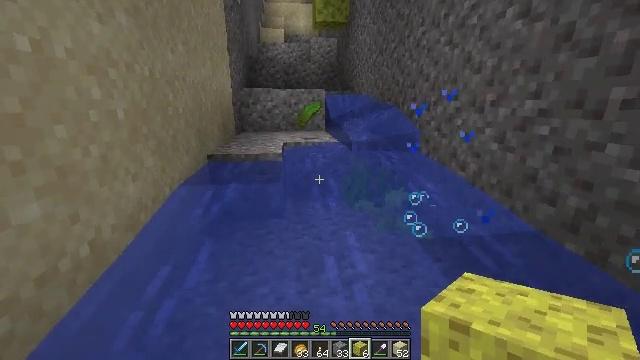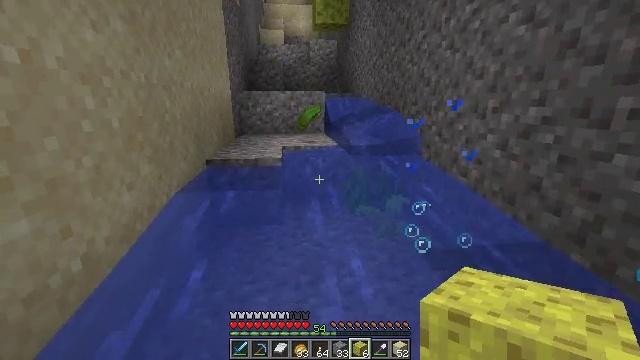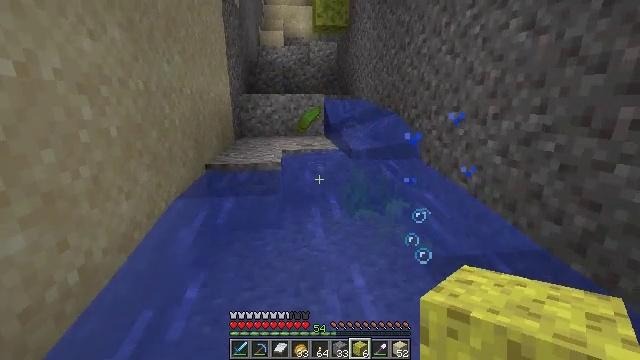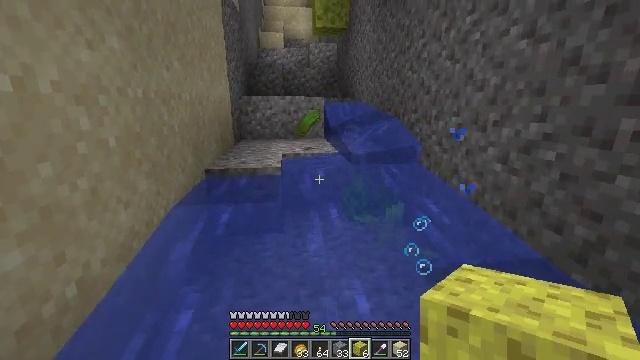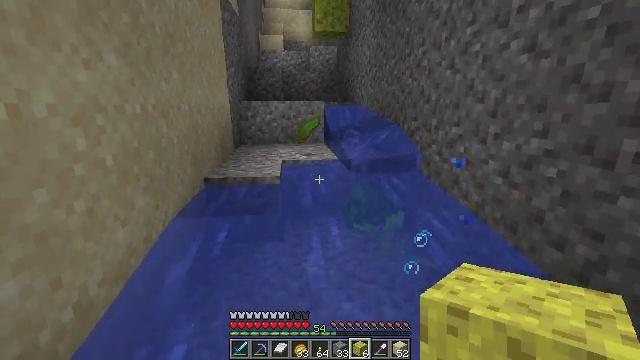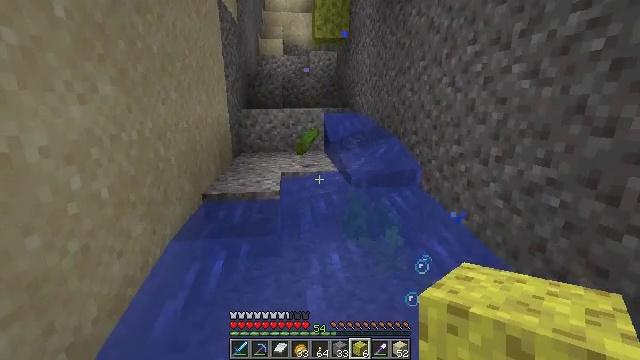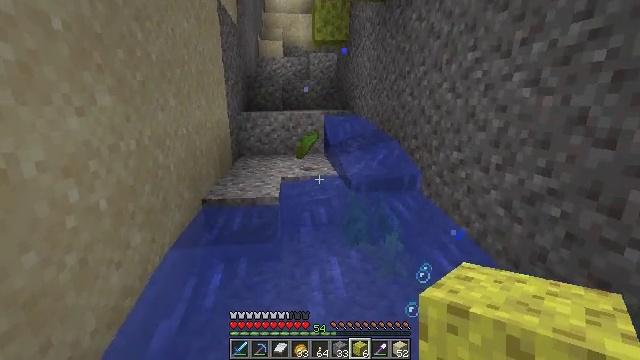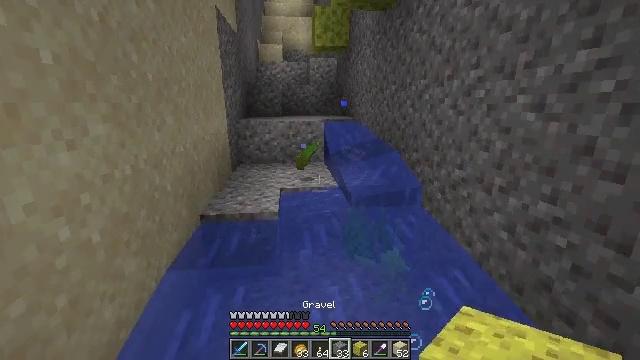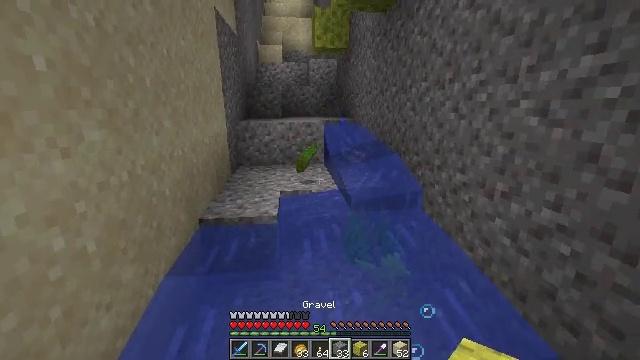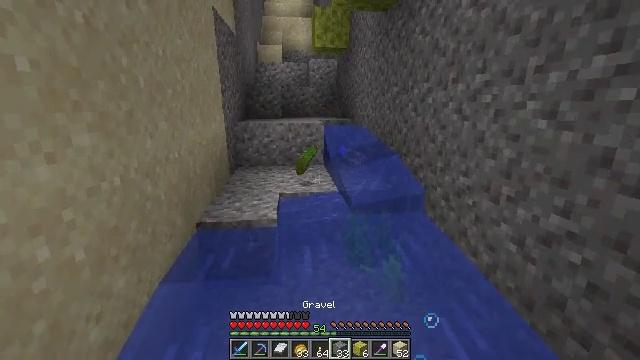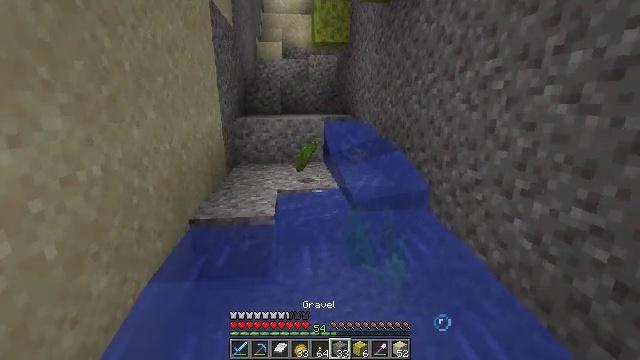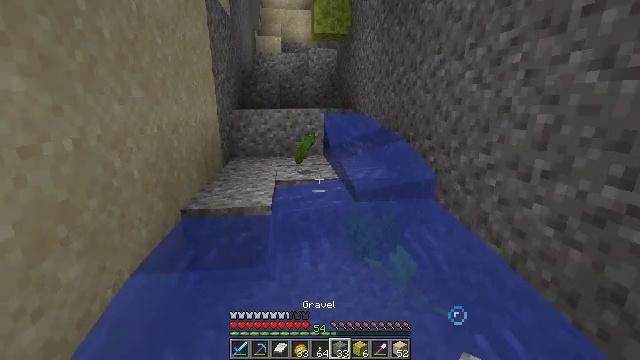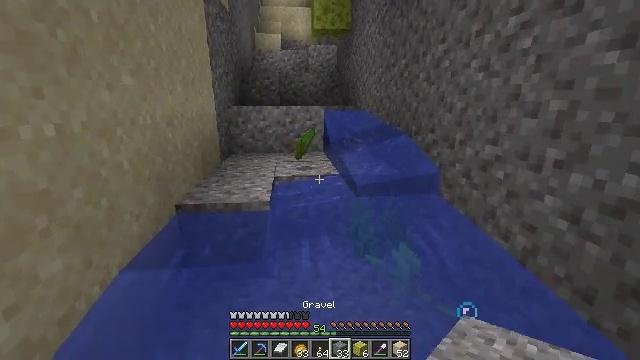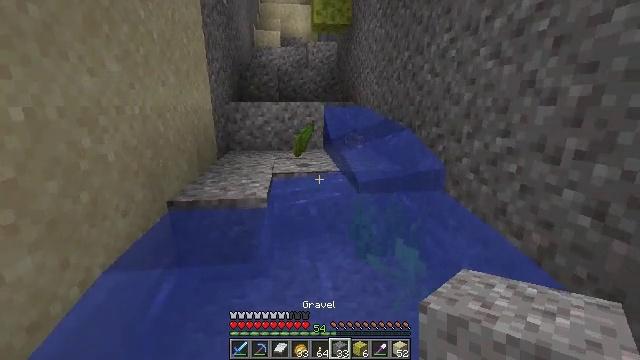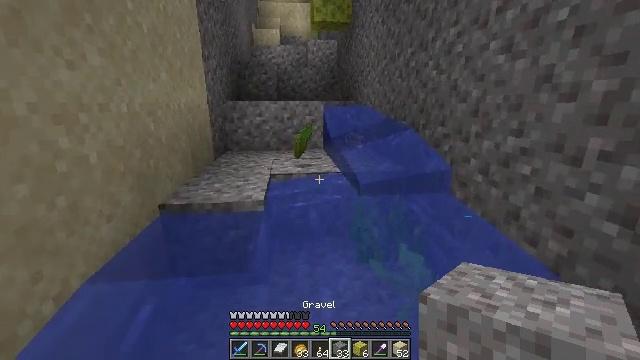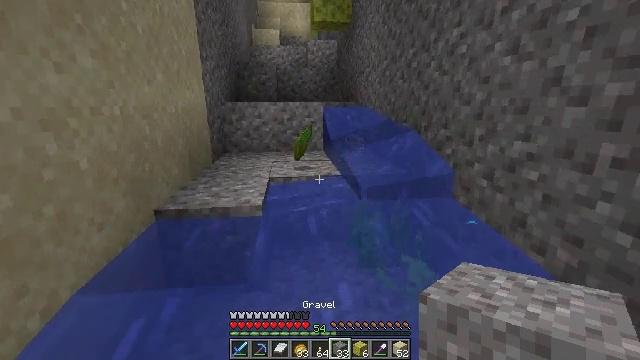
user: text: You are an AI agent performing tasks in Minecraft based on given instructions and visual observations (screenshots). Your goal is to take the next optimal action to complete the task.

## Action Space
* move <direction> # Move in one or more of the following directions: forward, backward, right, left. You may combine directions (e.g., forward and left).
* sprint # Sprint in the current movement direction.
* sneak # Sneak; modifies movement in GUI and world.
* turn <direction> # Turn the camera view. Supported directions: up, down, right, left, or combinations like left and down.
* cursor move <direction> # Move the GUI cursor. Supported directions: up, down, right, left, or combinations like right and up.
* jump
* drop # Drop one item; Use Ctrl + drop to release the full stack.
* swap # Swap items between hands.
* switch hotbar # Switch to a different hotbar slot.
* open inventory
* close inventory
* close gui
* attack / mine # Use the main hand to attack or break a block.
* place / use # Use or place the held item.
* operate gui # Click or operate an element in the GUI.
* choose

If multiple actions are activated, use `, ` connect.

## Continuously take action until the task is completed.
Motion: motion action
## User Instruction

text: Kill the cod.
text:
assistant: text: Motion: move forward, jump
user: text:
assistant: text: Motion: move forward, jump
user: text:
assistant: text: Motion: move forward, jump
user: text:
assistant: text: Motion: move forward, jump
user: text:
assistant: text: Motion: move forward, jump
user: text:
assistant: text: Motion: move forward, jump
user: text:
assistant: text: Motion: move forward, jump
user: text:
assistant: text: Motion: move forward, jump
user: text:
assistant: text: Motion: move forward, jump
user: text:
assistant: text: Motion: move forward, jump
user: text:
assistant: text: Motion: move forward, jump
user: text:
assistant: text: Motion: move forward, jump
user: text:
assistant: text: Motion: move forward, jump
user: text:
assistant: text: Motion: move forward, jump
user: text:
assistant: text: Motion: move forward, jump
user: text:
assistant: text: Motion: move forward, jump
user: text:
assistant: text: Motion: move forward, jump
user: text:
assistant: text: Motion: move forward, jump
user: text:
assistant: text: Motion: move forward, jump
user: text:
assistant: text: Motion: move forward, jump
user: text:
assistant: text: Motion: move forward, jump
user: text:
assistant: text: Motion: move forward, jump
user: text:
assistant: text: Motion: move forward, jump
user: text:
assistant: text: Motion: move forward, jump
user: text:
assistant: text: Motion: move forward, jump
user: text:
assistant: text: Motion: move forward, jump
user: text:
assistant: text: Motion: move forward, jump
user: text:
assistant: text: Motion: move forward, jump
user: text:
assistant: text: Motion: move forward, jump
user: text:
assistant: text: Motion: move forward, jump